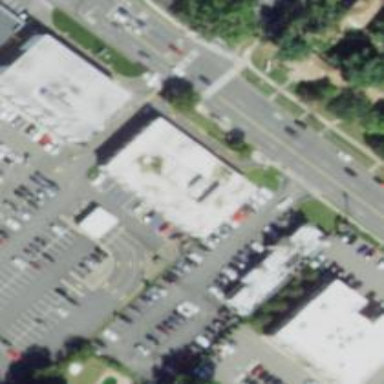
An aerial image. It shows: Retail building.